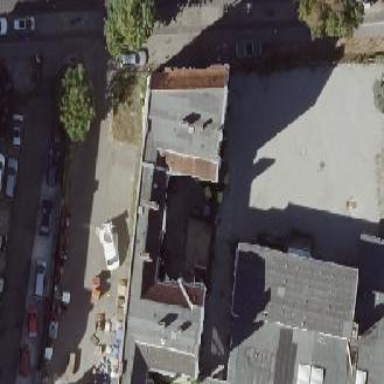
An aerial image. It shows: Unique apartment building with double saltbox roof shape.